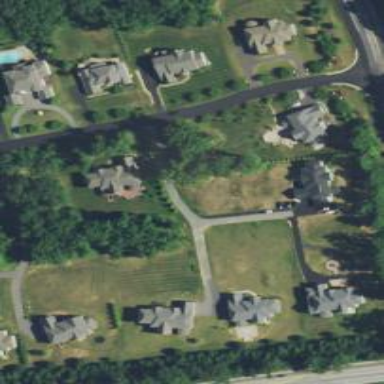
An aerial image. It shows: Driveway.